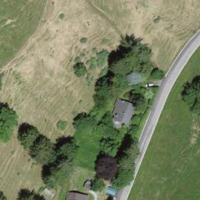
EUNIS habitat code: 25
Species observed at this site:
Fraxinus excelsior
Fagus sylvatica
Lysimachia punctata
Filipendula ulmaria